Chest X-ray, PA view. Patient: 52 years old, sex M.
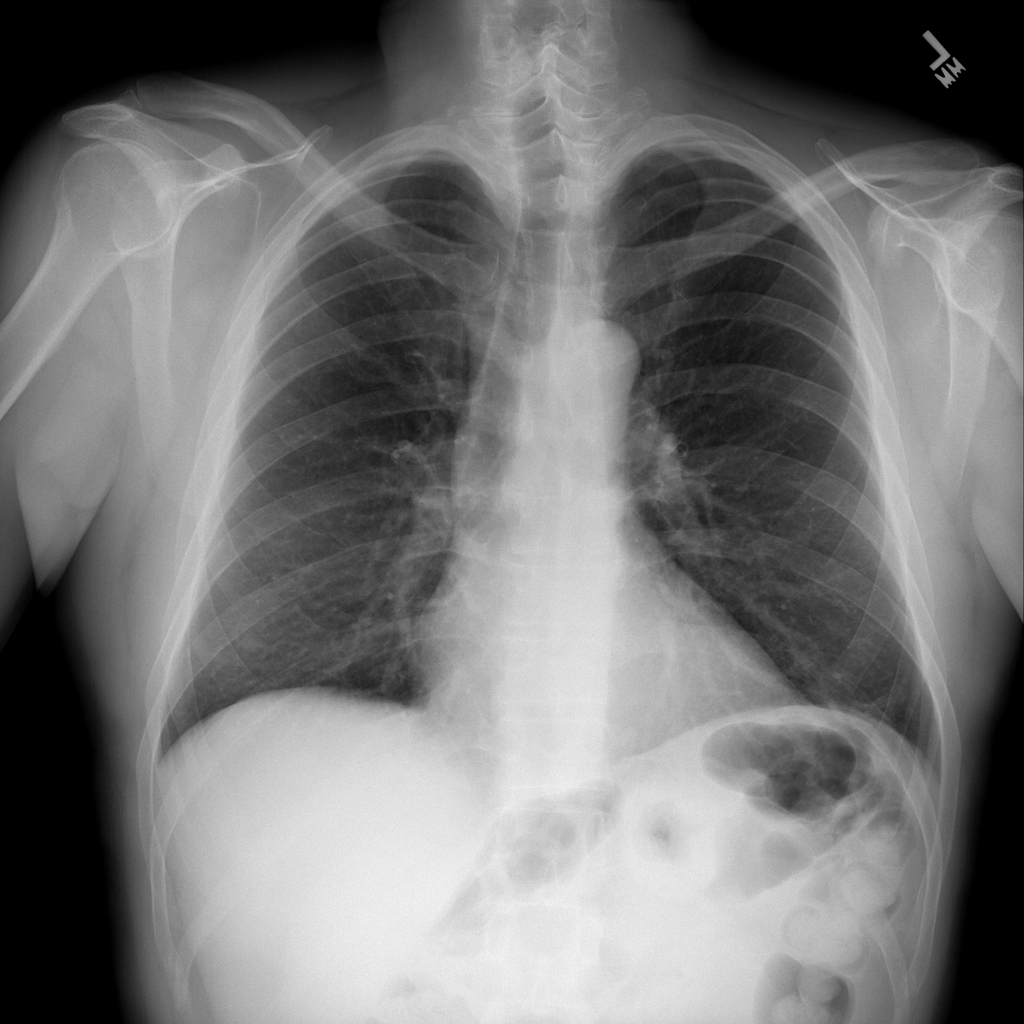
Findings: No Finding